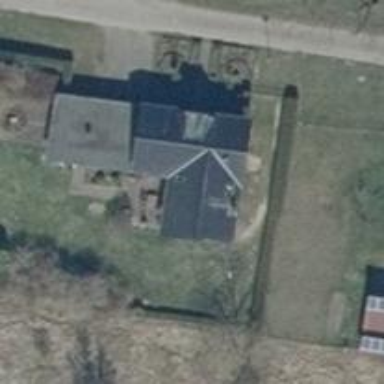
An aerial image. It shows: Simple house.